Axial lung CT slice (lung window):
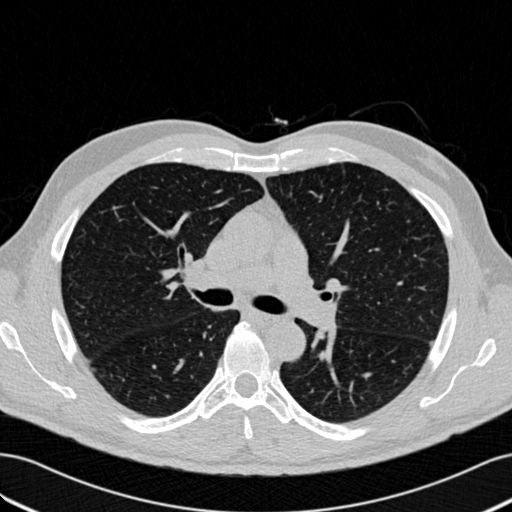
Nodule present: no